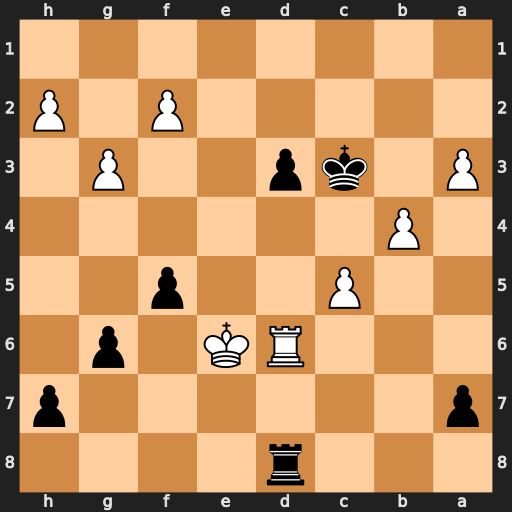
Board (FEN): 3r4/p6p/3RK1p1/2P2p2/1P6/P1kp2P1/5P1P/8
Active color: b
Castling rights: -
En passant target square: -
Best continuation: Rxd6+ cxd6 d2